Question: Imagine two coordinate systems layed on top of each other, with a rotation and scale difference between the two:

The problem is to convert a point from the non-rotated system to the other. What we do have, are four corner points forming a rectangle, with coordinates known for both systems at each point. We also know the rotation difference, and I think I at least should know the scale difference too. How do I convert a point from the non-rotated system to the rotated system? I have Unity3D at use.
Extra points for clarity in math :)
PS: I'm writing this really late, going to edit later for more clarity.
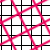
Answer: Some linear algebra does the trick:
Express each operation as a matrix and <URL>.
If translation is involved you need to add a dimension to your matrices, see <URL>.
The reason is that the mappings are affine ones then, not linear ones. You can ignore the extra dimension in the end result. It is just a nice way to embed affine mappings into linear ones, so the algebra is easier.
Example
'''
M = M_trans * M_rot * M_scale
x' = M x
'''
The order here is right to left: vector x is first scaled, then rotated, then translated into vector x'. (Using column vectors).
Hints on the matrices: <URL>
For deriving 2D formulas when given 3D ones: either keep z = 0 or delete the 3rd row and 3rd column from each matrix.